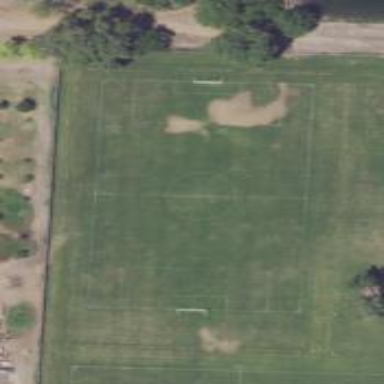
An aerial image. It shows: Grass pitch used for soccer.